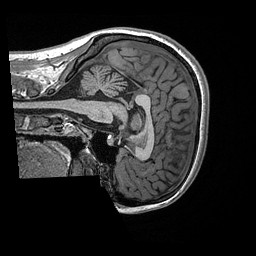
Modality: T1w
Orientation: sagittal
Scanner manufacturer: ge
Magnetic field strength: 3 T
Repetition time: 2.349 s
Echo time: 0.002968 s